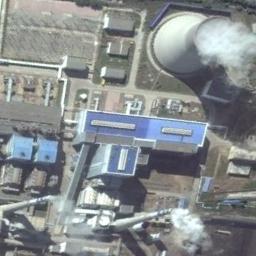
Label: thermal_power_station